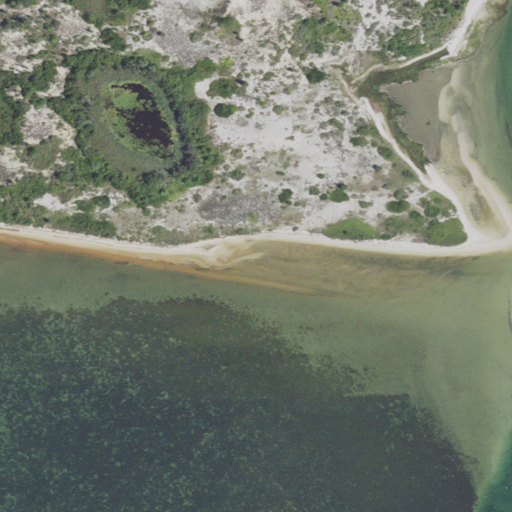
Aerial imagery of cape in Massachusetts named Long Point containing open water, barren land, grassland, and herbaceous wetlands